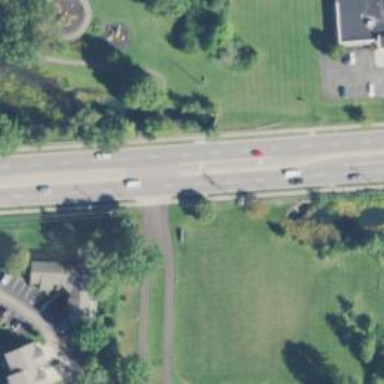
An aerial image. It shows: Secondary link road with asphalt surface.